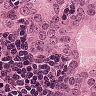
Metastatic tissue present: yes